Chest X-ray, PA view. Patient: 20 years old, sex M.
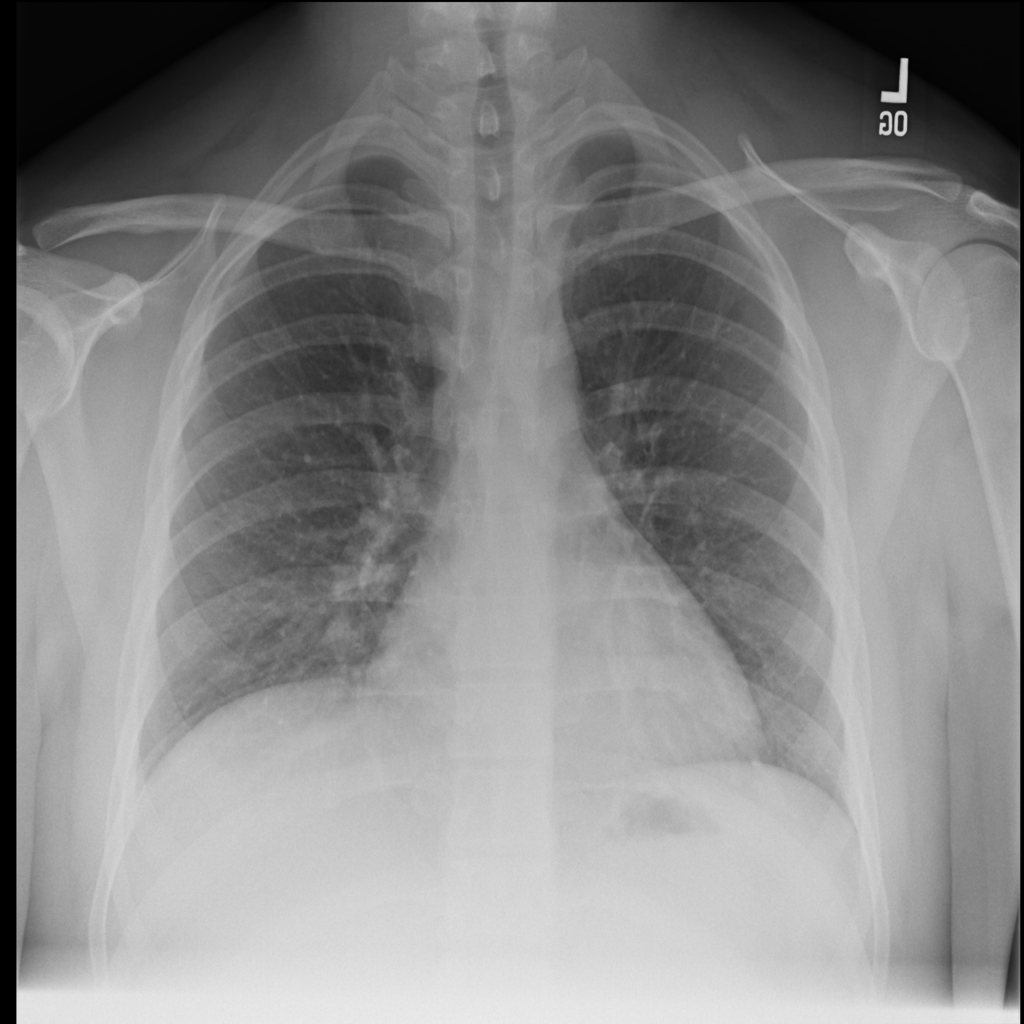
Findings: No Finding